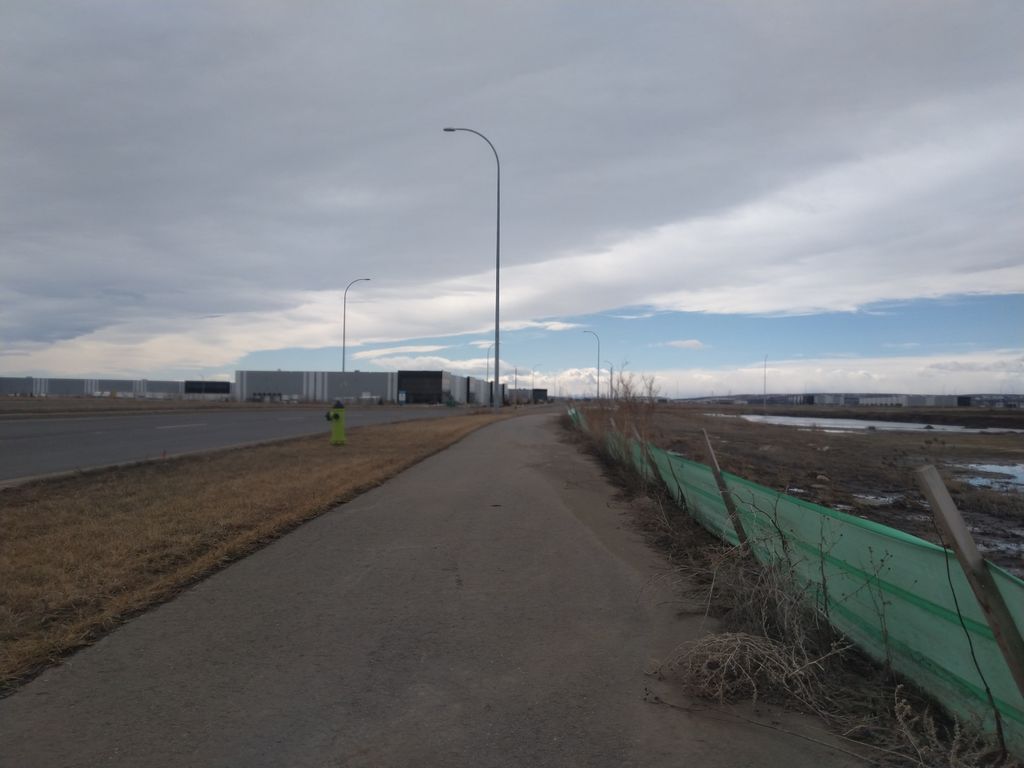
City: calgary